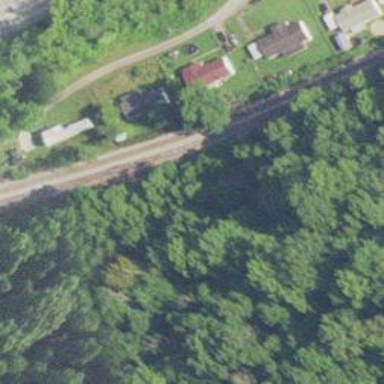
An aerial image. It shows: Railway siding with rails.